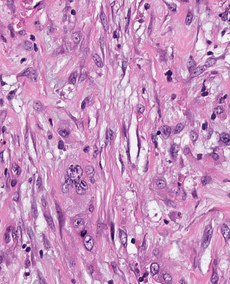
Tumor epithelial tissue: yes
Tumor-associated stroma tissue: yes
Normal tissue: no